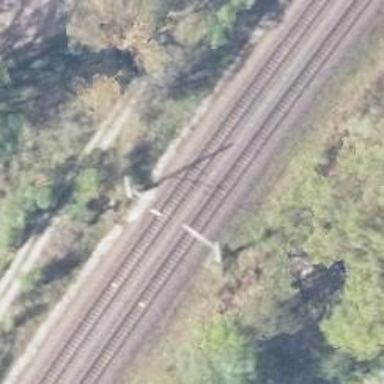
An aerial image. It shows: Railway milestone with catenary mast.